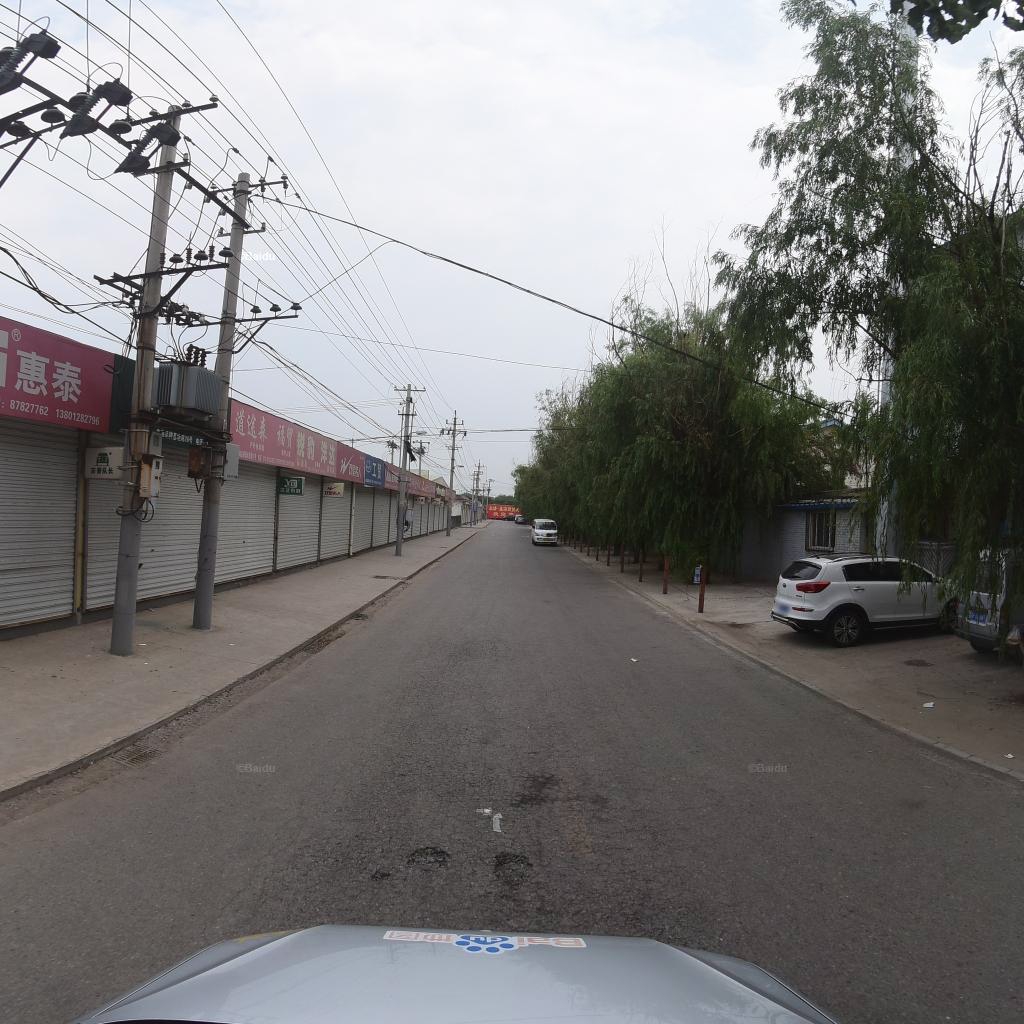
Region: Fengtai
Road damage annotations: pothole, pothole, pothole, alligator crack